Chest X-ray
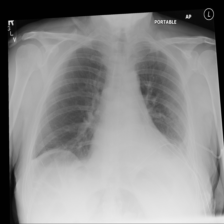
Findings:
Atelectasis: negative
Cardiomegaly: negative
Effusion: negative
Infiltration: negative
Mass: negative
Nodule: negative
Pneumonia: negative
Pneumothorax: negative
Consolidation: negative
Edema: negative
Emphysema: negative
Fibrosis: negative
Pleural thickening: negative
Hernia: negative